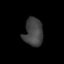
Tissue: skin
Cell type: Epithelial cells
Senescence score: 0.1737
Nuclear area (px): 521
Mean DAPI intensity: 66.131